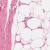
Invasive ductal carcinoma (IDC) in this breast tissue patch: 1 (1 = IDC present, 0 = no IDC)